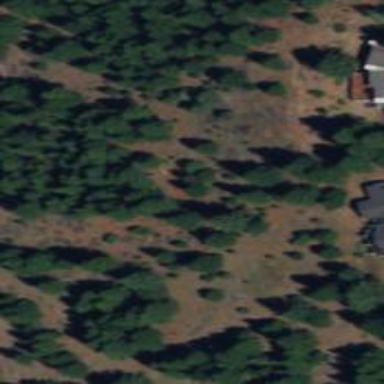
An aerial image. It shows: Woodland with evergreen needle-leaved trees.